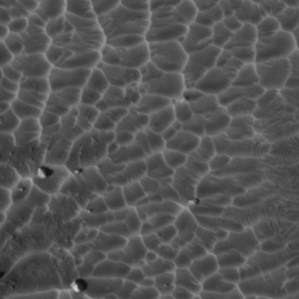
Label: non_frost